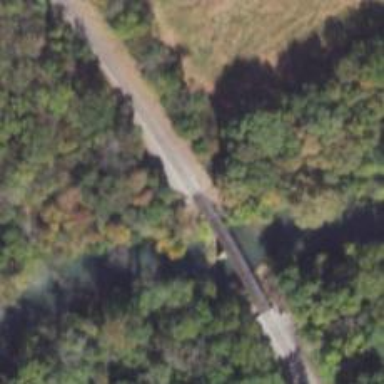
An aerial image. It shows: Trestle bridge for railway.